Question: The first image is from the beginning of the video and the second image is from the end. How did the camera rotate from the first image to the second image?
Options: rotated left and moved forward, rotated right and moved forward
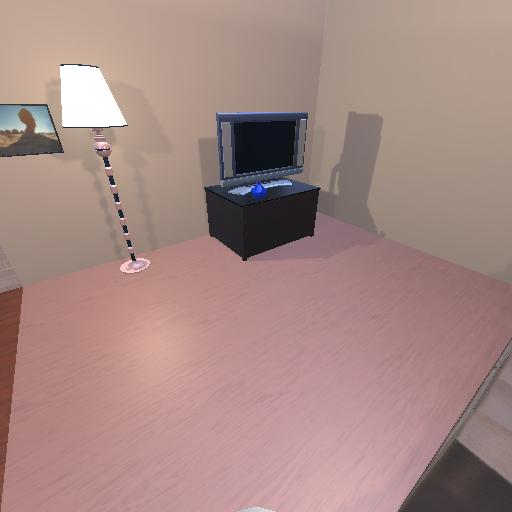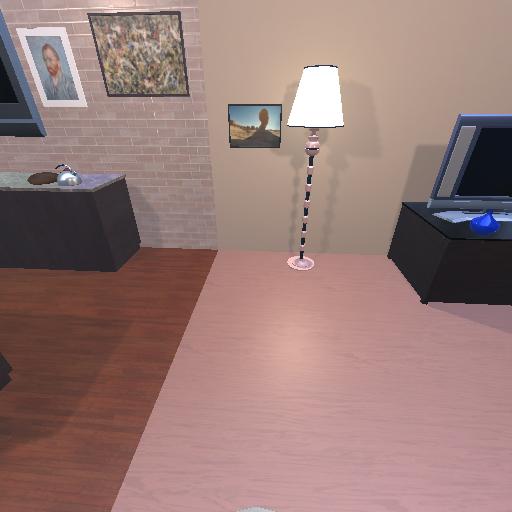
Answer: rotated left and moved forward